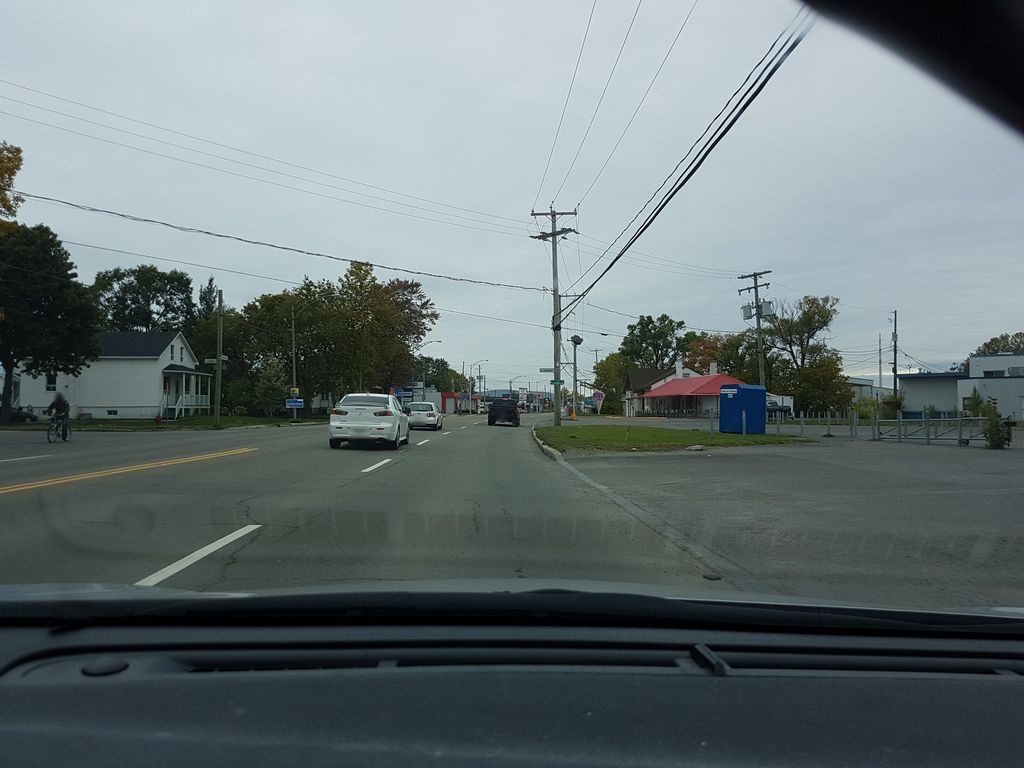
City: quebec_city